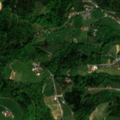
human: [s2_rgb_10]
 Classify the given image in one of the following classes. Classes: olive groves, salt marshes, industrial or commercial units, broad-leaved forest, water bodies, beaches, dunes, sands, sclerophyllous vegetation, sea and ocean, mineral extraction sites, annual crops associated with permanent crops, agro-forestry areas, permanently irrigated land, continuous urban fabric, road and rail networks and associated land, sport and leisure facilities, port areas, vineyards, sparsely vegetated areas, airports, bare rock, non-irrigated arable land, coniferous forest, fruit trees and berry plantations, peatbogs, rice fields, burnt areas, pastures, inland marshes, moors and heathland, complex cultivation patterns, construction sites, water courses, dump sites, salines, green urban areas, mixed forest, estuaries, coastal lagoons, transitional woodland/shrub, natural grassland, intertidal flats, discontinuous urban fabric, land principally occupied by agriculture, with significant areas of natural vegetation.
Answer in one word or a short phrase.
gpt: vineyards, pastures, broad-leaved forest